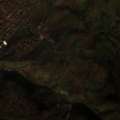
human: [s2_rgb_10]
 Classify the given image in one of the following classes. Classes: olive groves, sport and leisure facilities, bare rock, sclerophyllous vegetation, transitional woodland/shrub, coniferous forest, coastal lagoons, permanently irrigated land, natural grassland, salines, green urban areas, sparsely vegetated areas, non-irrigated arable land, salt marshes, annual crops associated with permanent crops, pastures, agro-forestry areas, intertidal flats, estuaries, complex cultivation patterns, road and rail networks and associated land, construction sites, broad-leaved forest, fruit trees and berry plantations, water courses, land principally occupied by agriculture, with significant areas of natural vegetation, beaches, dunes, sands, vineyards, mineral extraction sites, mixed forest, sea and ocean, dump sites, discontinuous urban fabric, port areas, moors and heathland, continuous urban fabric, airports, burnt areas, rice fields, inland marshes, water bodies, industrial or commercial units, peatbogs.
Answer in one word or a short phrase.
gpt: discontinuous urban fabric, non-irrigated arable land, complex cultivation patterns, land principally occupied by agriculture, with significant areas of natural vegetation, broad-leaved forest